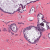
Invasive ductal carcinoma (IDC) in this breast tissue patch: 0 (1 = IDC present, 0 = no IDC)